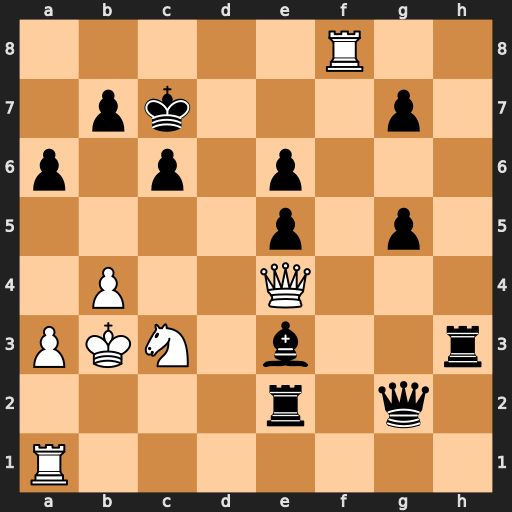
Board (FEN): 5R2/1pk3p1/p1p1p3/4p1p1/1P2Q3/PKN1b2r/4r1q1/R7
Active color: w
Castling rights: -
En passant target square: -
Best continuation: Qxe5+ Kb6 Na4+ Ka7 Qb8#